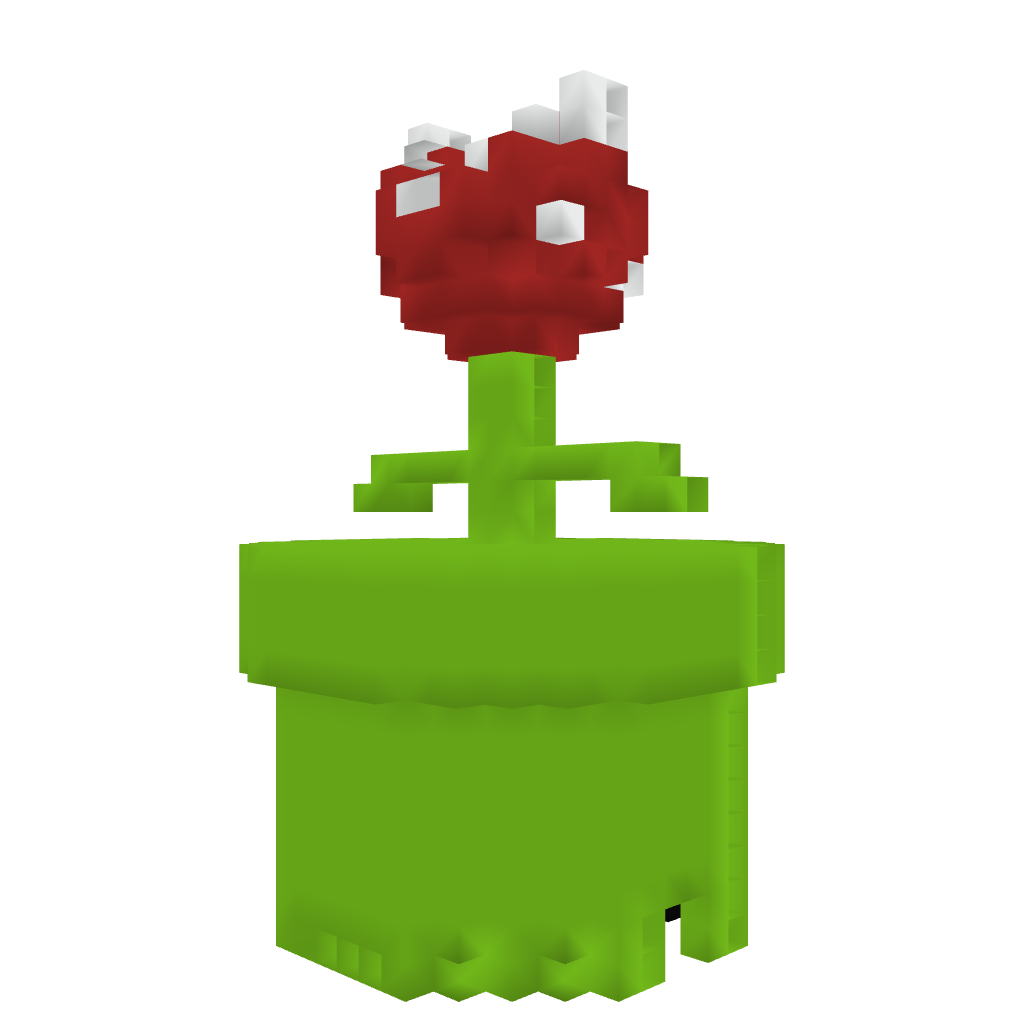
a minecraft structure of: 3d mariopipe _pharna plant